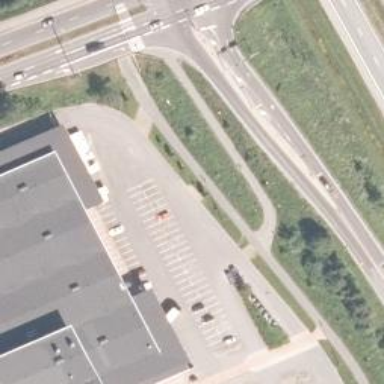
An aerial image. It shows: Cycleway.